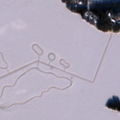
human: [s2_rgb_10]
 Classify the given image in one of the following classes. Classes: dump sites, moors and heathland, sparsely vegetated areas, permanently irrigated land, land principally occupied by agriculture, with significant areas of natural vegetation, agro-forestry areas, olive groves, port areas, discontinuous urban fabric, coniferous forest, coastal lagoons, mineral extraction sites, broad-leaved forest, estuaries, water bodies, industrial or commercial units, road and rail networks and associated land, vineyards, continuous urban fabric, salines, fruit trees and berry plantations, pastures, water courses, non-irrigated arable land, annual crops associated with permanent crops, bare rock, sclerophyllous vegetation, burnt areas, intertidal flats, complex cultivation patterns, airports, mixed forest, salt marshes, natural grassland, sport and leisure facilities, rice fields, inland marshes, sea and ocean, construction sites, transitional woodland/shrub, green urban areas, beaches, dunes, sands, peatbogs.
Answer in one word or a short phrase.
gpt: land principally occupied by agriculture, with significant areas of natural vegetation, mixed forest, water bodies